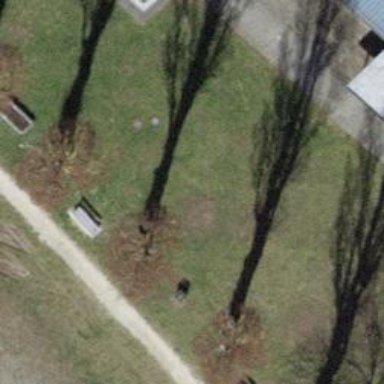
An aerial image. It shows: Deciduous broadleaved tree in park.